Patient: sex M, age 59
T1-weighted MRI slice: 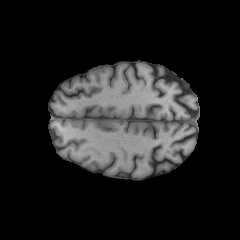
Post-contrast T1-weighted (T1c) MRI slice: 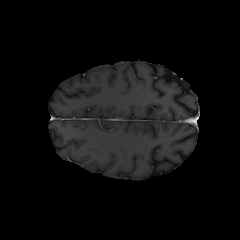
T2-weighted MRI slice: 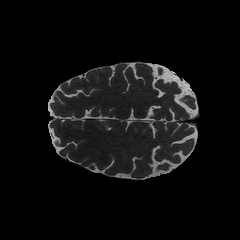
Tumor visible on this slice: no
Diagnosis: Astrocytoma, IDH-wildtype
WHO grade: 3